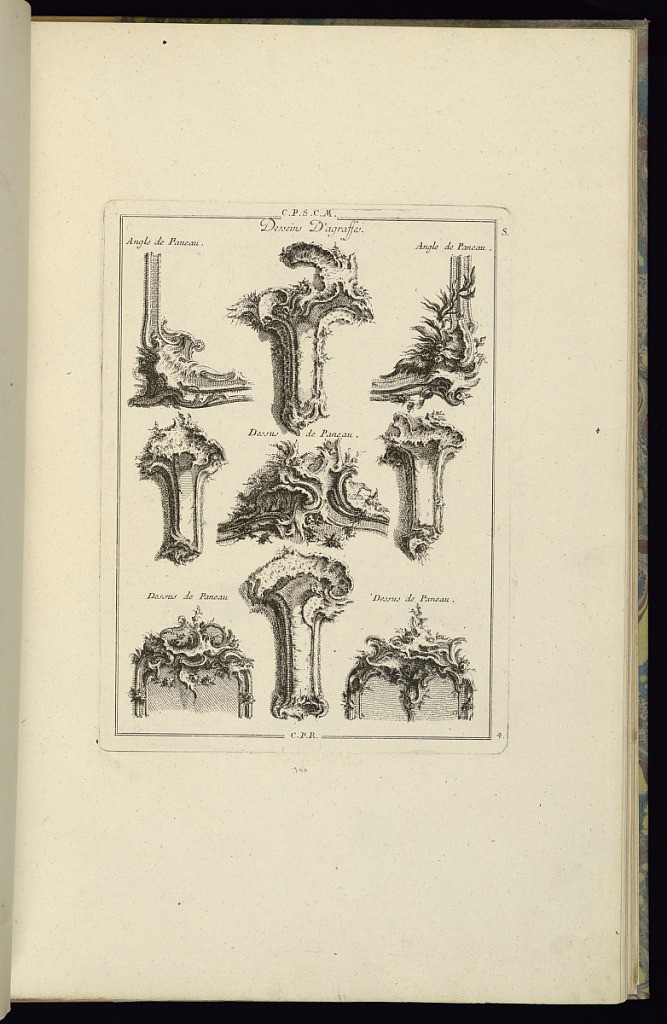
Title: Desseins D'Agraffes
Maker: François de Cuvilliés the Elder, Belgian, 1695 - 1768
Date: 1745
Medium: Etching and engraving on off-white laid paper
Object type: Print
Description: Second state of designs for cane handles decorated with scrolls and cartouches. as well as corners of panels. See 1921-6-285-100.